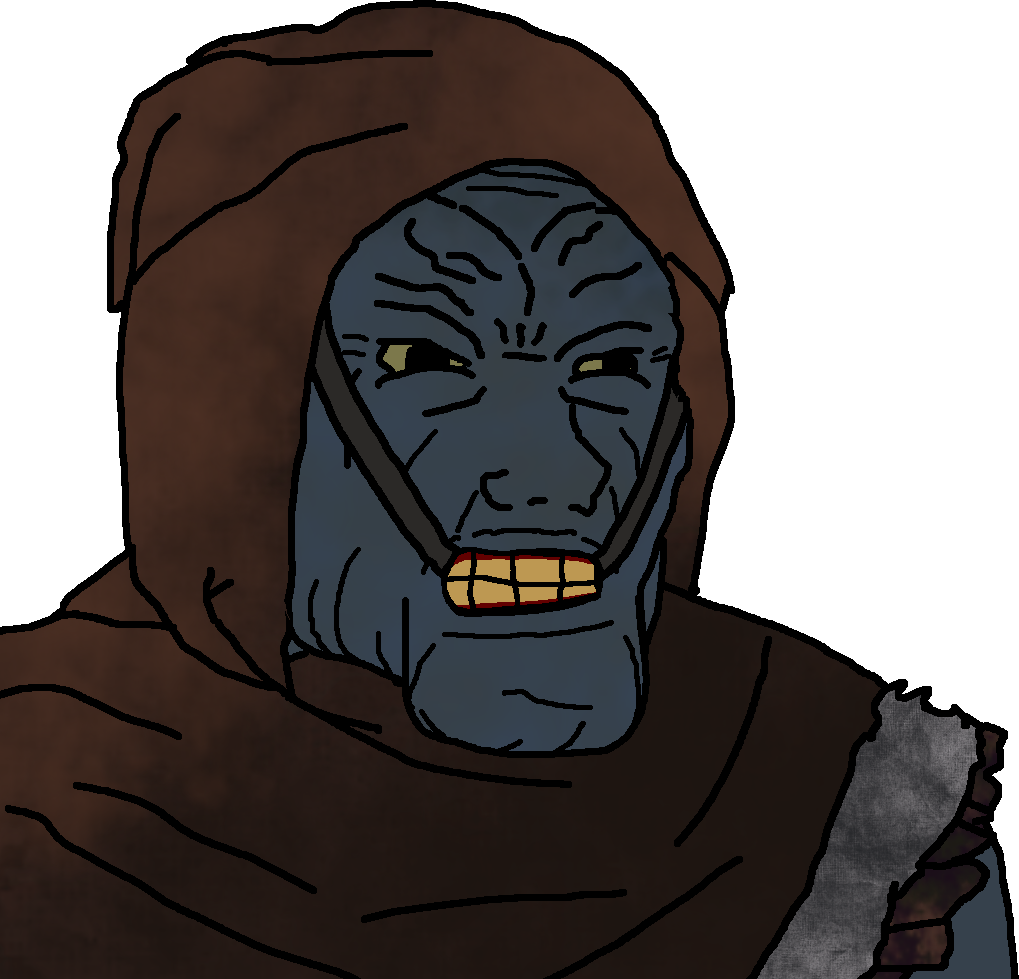
Label: 5_Grey_Chad